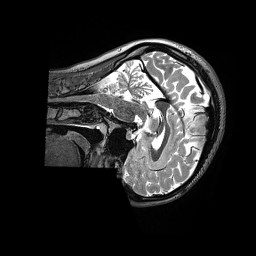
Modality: T2w
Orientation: sagittal
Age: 22
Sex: female
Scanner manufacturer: siemens
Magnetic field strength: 3 T
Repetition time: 3.2 s
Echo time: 0.564 s